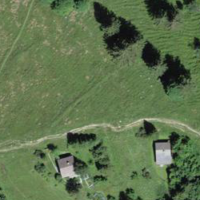
EUNIS habitat code: 23
Species observed at this site:
Pimpinella major